Field crop: maize
Growth stage: 2
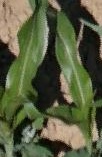
Species: maize